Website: walmart
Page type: billing-address
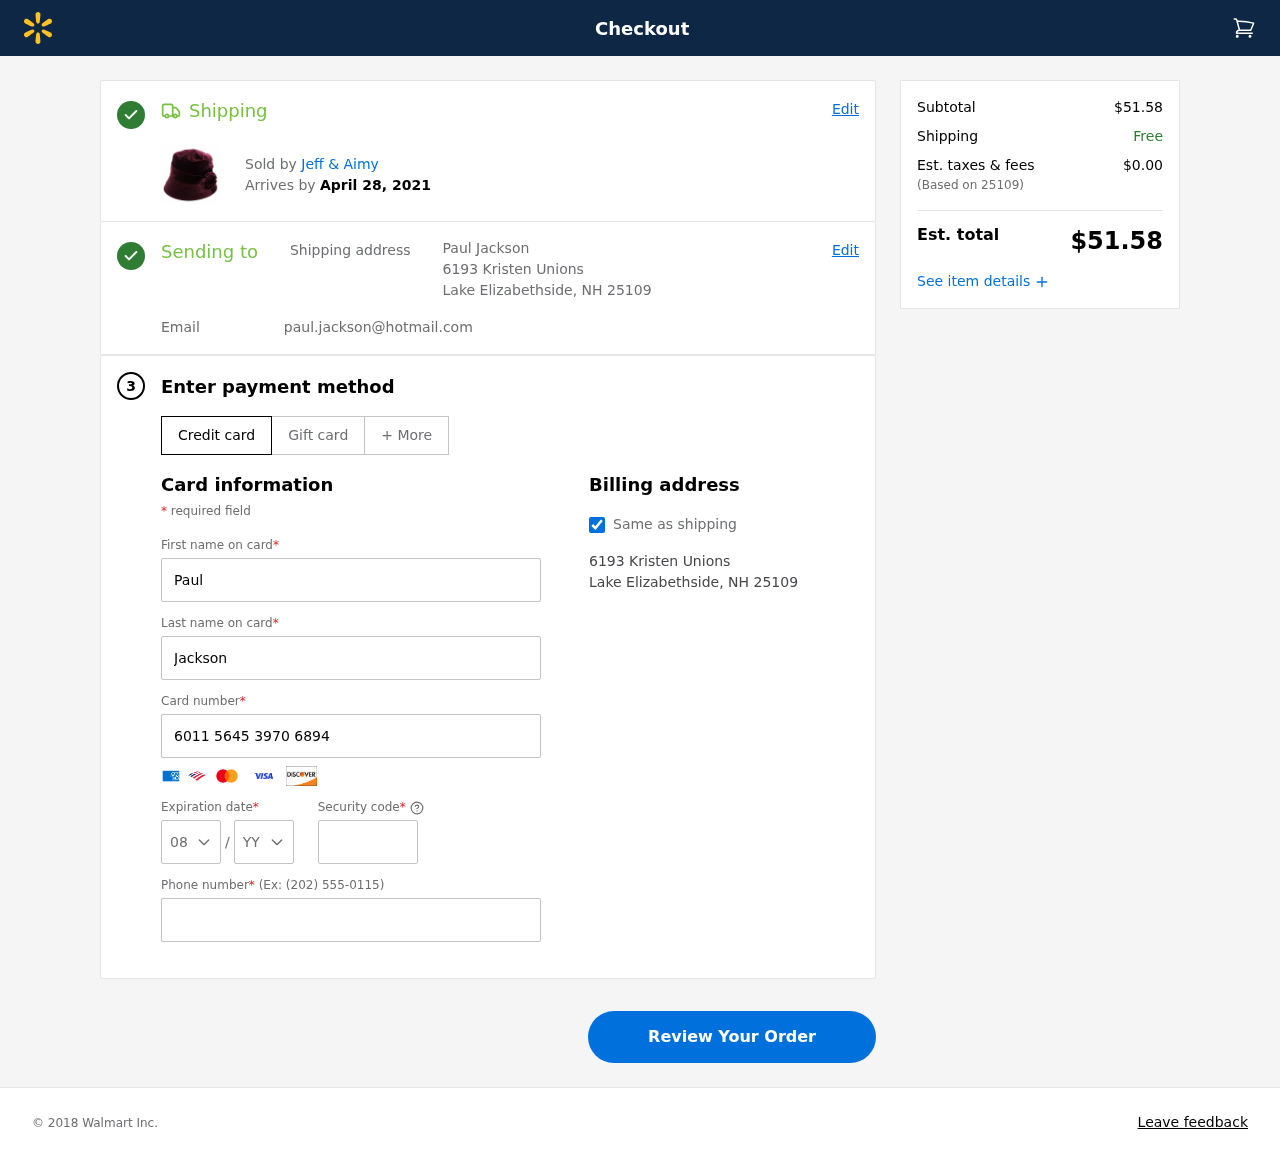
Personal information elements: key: PII_CARD_CVV
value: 036
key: PII_CARD_EXPIRY_MONTH
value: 08
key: PII_CARD_EXPIRY_YEAR
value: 26
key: PII_CARD_NUMBER
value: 6011 5645 3970 6894
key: PII_CITY_STATE_ZIP
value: Lake Elizabethside, NH 25109
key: PII_EMAIL
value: paul.jackson@hotmail.com
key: PII_FIRSTNAME
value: Paul
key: PII_FULLNAME
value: Paul Jackson
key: PII_LASTNAME
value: Jackson
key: PII_PHONE
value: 3303061249
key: PII_POSTCODE
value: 25109
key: PII_STREET
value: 6193 Kristen Unions
Product elements: key: PRODUCT1_BRAND
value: Jeff & Aimy
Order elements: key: ORDER_DELIVERY_DATE
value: April 28, 2021
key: ORDER_SUBTOTAL
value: $51.58
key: ORDER_TAX
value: $0.00
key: ORDER_TOTAL
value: $51.58